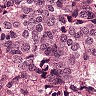
Metastatic tissue present: yes